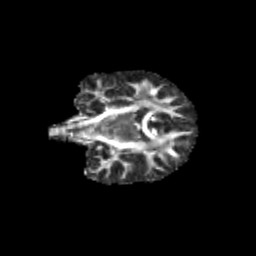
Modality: FA
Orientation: coronal
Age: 12
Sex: female
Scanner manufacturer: siemens
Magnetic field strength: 3 T
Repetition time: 3.8 s
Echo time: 0.07 s